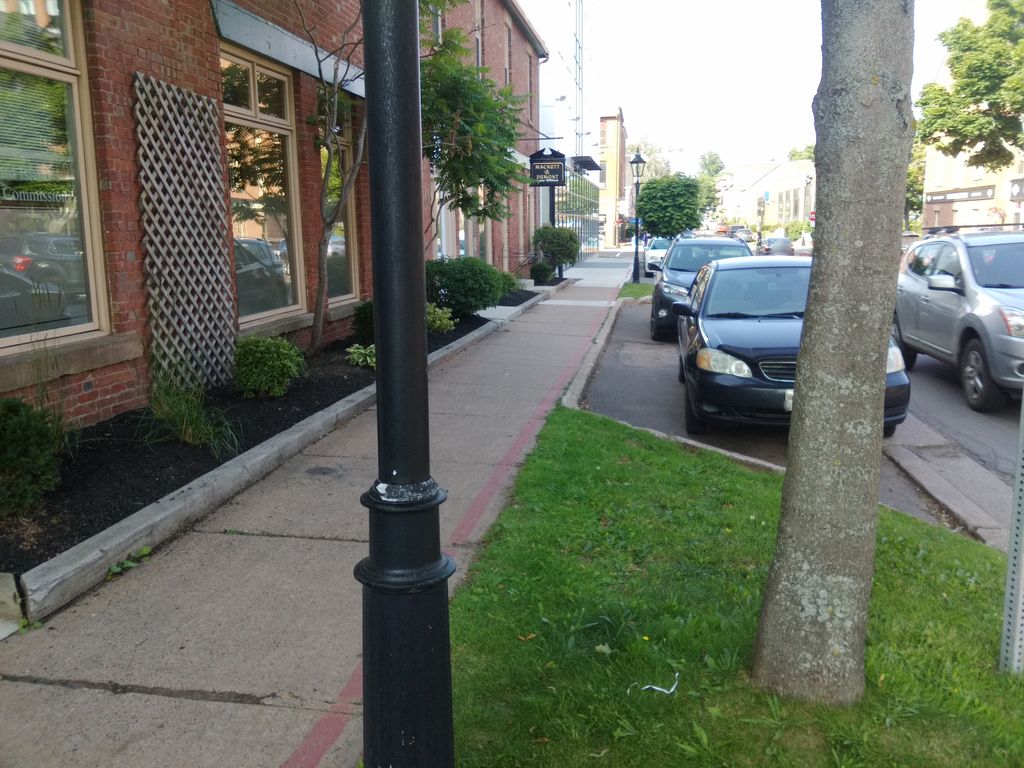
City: charlottetown